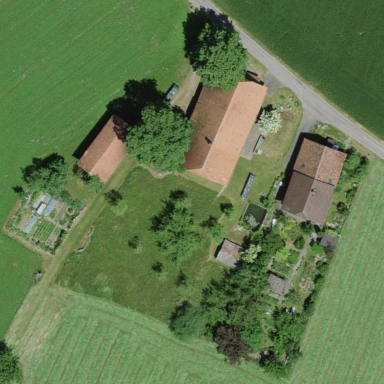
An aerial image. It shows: Farmyard area.